Question: I've searched all over and couldn't find an answer to this seemingly common question, surprisingly. The problem I'm currently facing is checking if the player is facing an enemy, then if so within what range of the players' view (adjustable) and if it's within that range then move away in the nearest safe direction.
Here's a picture :D

So, how would I accomplish this? I have the 'x', 'y', and 'direction', of every ship object. This is my last failed attempt, attempting to consider that the player's direction will be exactly 180 degrees away from the enemy's direction relative to the player.
'''
var direction=Math.direction(this.x,this.y,player.x,player.y,1),
playerview=Math.abs(direction)-Math.abs(player.direction-180)
if(Math.abs(playerview)<10) {
console.log('in view')
this.xVelocity+=AI.speed*Math.sin(playerview*Math.PI/180)
this.xVelocity+=AI.speed*Math.cos(playerview*Math.PI/180)
}
'''
In this example, '10' would be the range. Of course, I've only managed to make ships rotate to the right, so aside from the detection only working on half a circle I can't make the enemy go to the right side either. Any ideas?
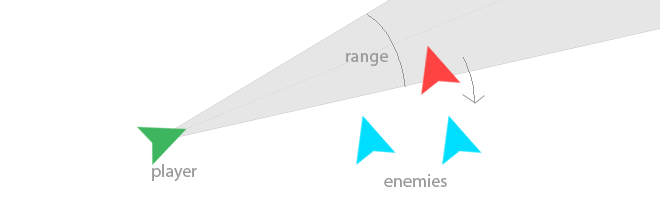
Answer: In Your code, You are modifying this.xVelocity twice instead of modifying 'this.yVelocity'.
I guess, 'Math.direction' is not in the JavaScript/ECMA standard. Are You sure, You are using it correctly? Consider 'Math.atan2'.
Moreover, You should provide a definition of .
If it's "seeing each other", then Your comment "in view" is misleading.
---
But the main issue is:
'Math.abs(angleInDegrees)' !
The correct way to build an absolute value of an angle is:
'''
while (angleInDegrees < 0)
{
angleInDegrees += 360;
}
// If necessary, add this too:
while (angleInDegrees >= 360)
{
angleInDegrees -= 360;
}
'''
-10 and 350 are identical, -10 and 10 are 20 degrees apart.
For further explanation, let's call the code above 'normalizeAngle'
(Note: For huge values, the loop may run very long or even forever. If such values may occur, this should be checked.)
---
The following should do the trick:
'''
playerview = normalizeAngle(direction - player.direction - 180)
if (playerview < range || playerview > 360-range) {
'''
By the way: "playerview" should be the mininum from the player's field of view and the enemy's field of view.